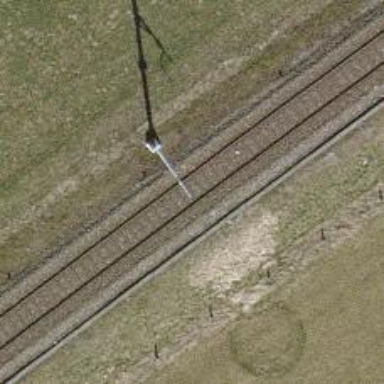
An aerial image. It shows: Catenary mast for power lines.